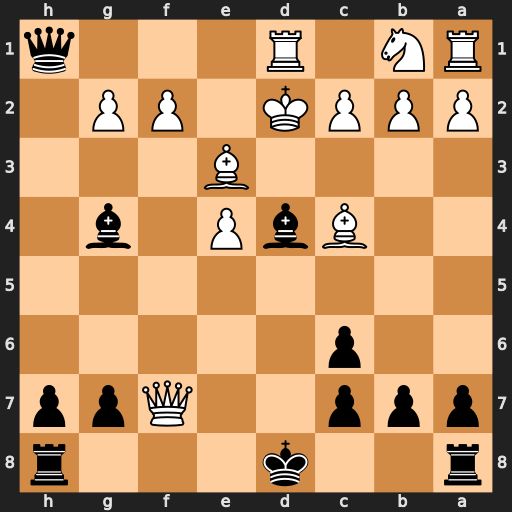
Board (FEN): r2k3r/ppp2Qpp/2p5/8/2BbP1b1/4B3/PPPK1PP1/RN1R3q
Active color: b
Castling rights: -
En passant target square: -
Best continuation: Qxd1#